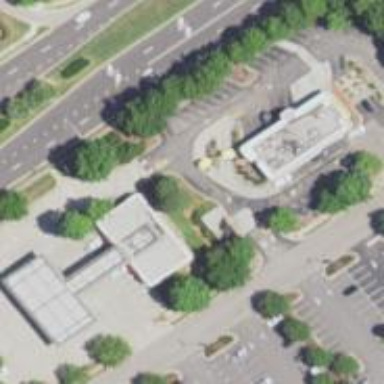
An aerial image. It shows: Convenience shop.